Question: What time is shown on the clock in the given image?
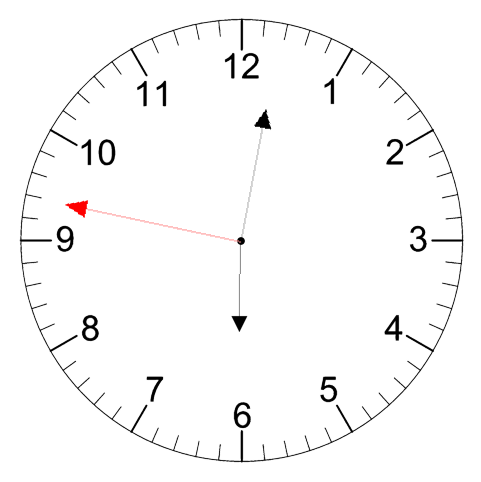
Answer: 06:01:47